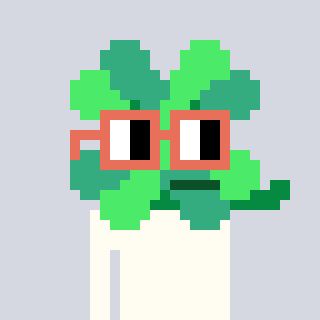
a pixel art character with square orange glasses, a clover-shaped head and a grayscale-colored body on a cool background